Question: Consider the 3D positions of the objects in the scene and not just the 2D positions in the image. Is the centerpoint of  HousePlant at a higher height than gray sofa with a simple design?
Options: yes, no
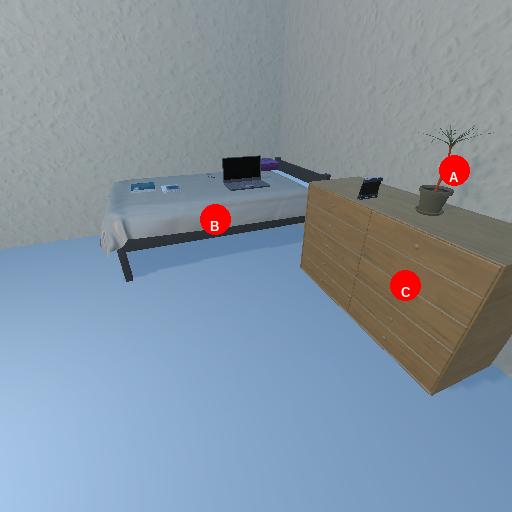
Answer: yes